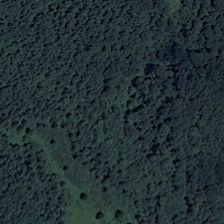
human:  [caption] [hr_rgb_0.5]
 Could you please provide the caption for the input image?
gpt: many green trees form a piece of forest .

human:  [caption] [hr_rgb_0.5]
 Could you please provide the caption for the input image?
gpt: many green trees form a piece of forest .

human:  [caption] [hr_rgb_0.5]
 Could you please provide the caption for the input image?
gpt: many green trees form a piece of forest .

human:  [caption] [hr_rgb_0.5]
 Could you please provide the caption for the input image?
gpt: many green trees form a piece of forest .

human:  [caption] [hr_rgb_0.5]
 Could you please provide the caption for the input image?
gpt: many green trees form a piece of forest .